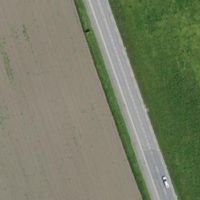
EUNIS habitat code: 52
Species observed at this site:
Corvus corone
Larus michahellis